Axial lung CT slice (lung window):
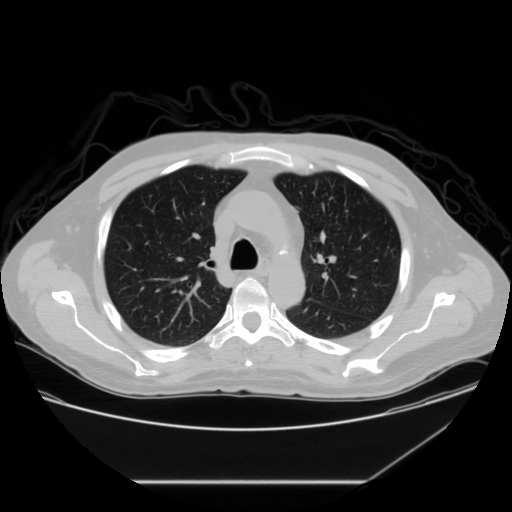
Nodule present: no